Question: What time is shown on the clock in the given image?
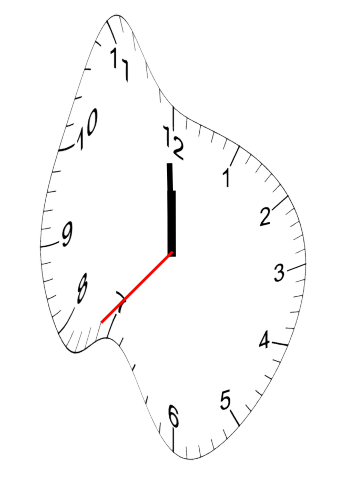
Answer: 11:59:37